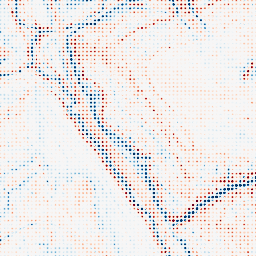
Category: edge_preserving
Decomposition family: bilateral
Decomposition parameters: d: 15
sigma_color: 150
sigma_space: 150
Upsampling method: sinc_blackman
Upsampling parameters: scale: 8
kernel_size: 4
Upsampling scale: 8